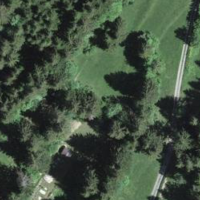
EUNIS habitat code: 43
Species observed at this site:
Laburnum alpinum